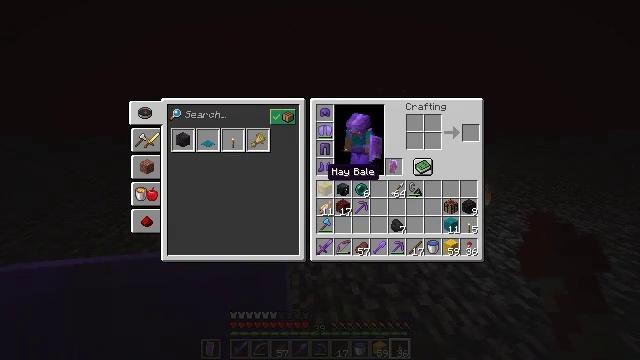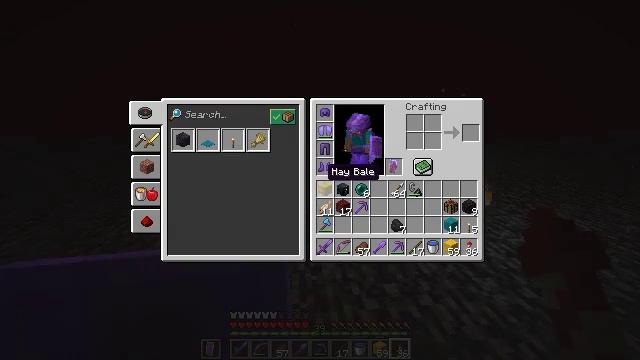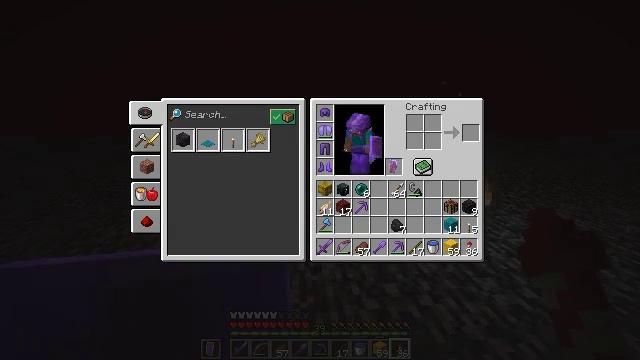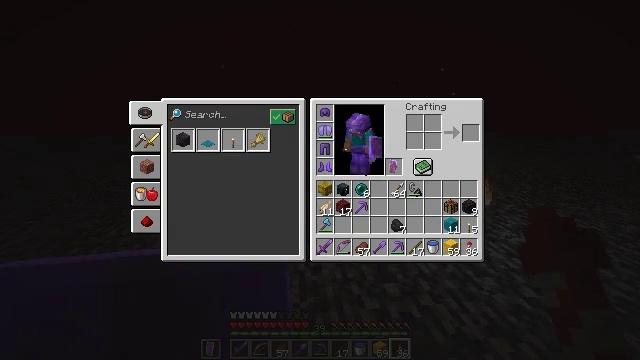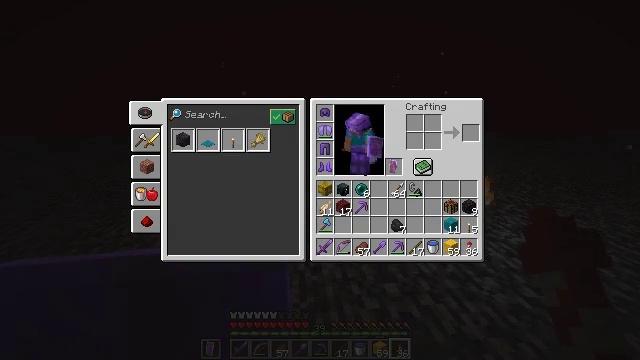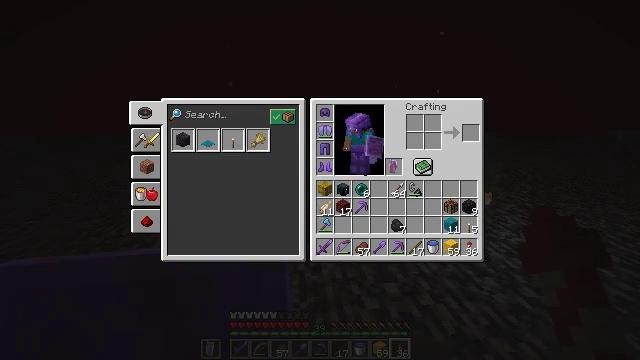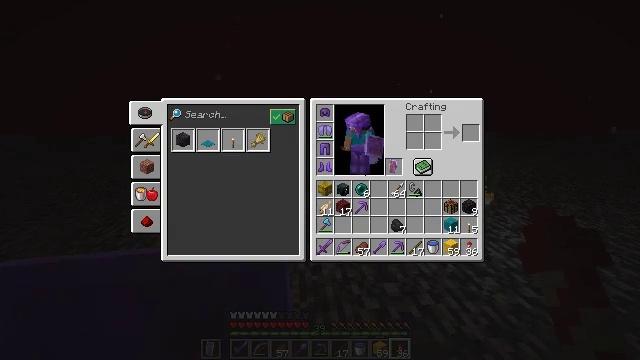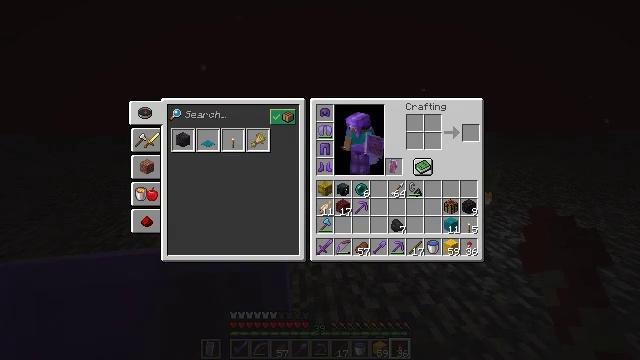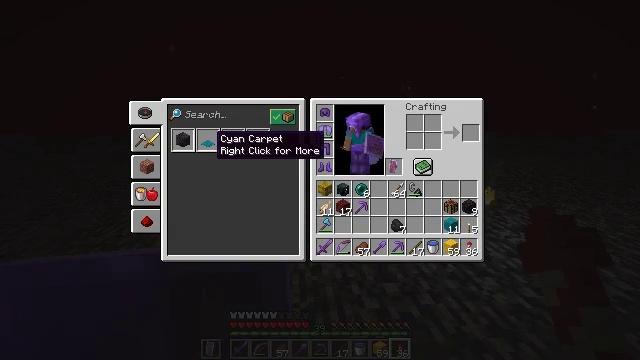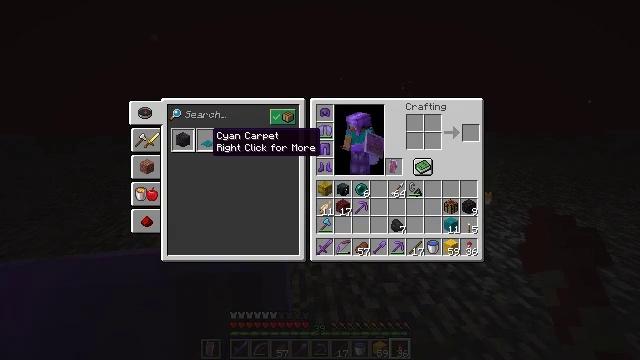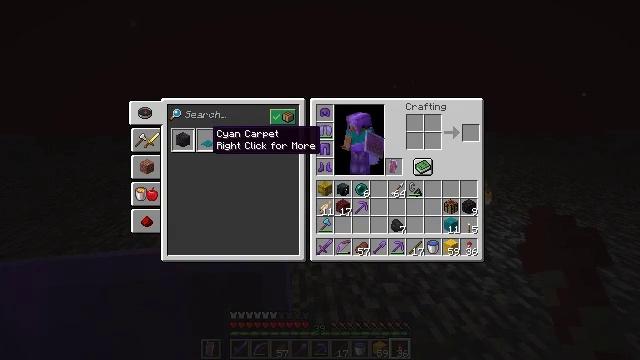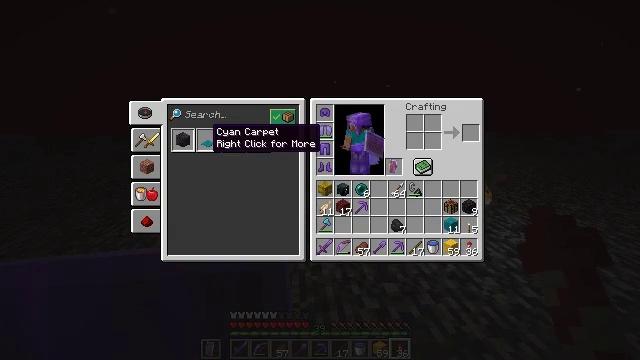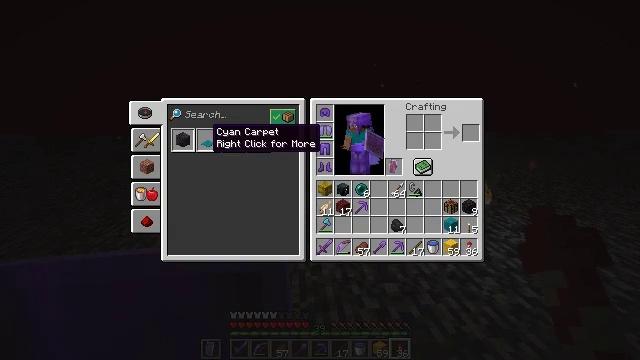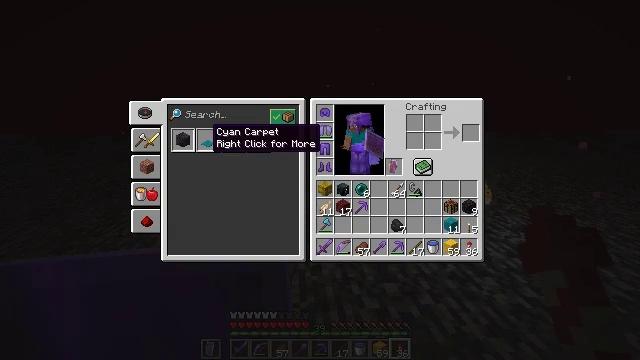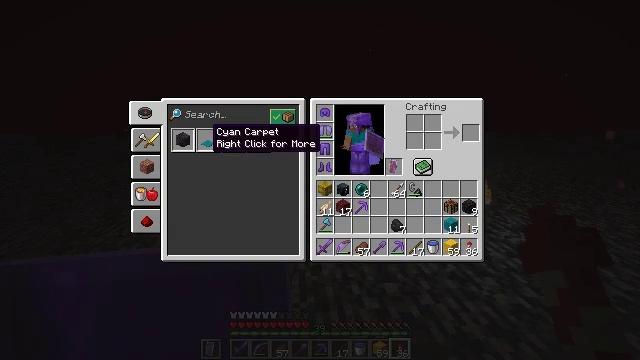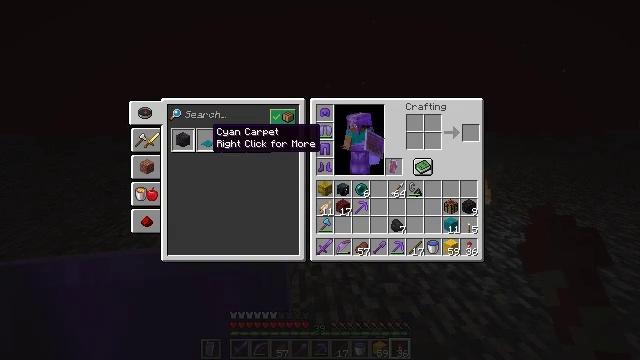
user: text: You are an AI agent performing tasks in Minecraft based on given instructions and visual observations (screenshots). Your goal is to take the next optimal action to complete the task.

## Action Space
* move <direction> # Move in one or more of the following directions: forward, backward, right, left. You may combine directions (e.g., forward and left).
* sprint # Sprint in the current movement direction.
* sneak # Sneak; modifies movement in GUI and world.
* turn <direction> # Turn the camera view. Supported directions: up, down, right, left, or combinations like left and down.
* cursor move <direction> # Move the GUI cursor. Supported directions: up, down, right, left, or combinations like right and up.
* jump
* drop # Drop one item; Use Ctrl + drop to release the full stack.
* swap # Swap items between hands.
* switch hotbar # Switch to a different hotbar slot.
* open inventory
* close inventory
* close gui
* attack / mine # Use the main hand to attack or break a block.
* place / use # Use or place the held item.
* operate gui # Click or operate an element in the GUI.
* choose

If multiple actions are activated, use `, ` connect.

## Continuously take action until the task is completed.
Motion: motion action
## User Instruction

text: craft item cyan carpet
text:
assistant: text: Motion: no_op
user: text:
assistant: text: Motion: turn left
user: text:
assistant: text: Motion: turn left
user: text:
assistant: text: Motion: turn left and up
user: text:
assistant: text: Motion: turn left
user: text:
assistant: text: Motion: turn left
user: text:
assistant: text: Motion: sneak
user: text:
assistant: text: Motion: sneak, turn left and up
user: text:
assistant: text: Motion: sneak
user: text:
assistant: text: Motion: sneak
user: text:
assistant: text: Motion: sneak
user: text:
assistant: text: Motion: sneak
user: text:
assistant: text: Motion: sneak
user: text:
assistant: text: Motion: sneak
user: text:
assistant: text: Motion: sneak
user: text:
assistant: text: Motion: sneak
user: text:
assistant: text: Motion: sneak
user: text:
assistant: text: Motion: sneak
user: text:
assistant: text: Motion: sneak
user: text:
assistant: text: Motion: no_op
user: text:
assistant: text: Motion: no_op
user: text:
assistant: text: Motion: no_op
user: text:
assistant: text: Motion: no_op
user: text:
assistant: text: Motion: no_op
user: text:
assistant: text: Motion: no_op
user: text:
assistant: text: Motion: no_op
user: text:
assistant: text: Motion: no_op
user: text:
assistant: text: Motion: use / place
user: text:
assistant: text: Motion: use / place
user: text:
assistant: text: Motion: use / place